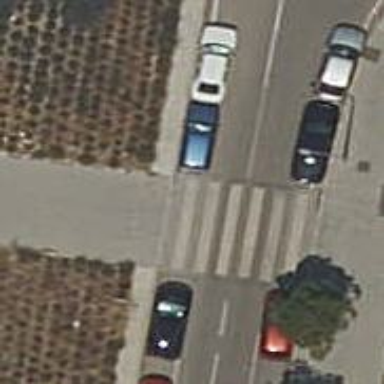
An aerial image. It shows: Uncontrolled zebra crossing on the road.